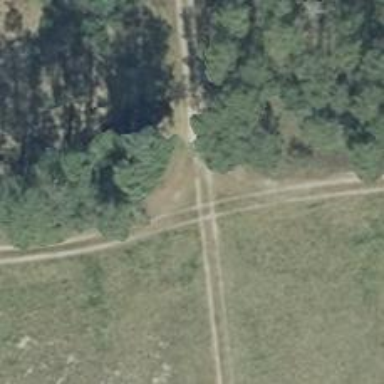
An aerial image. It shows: Grassy track with grade3 tracktype.